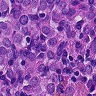
Metastatic tissue present: yes